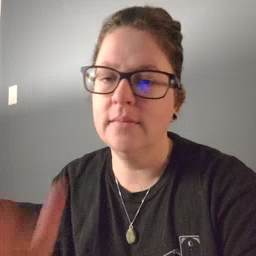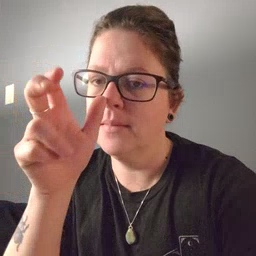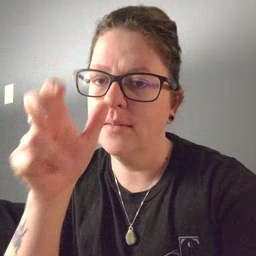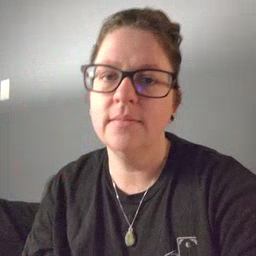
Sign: bug